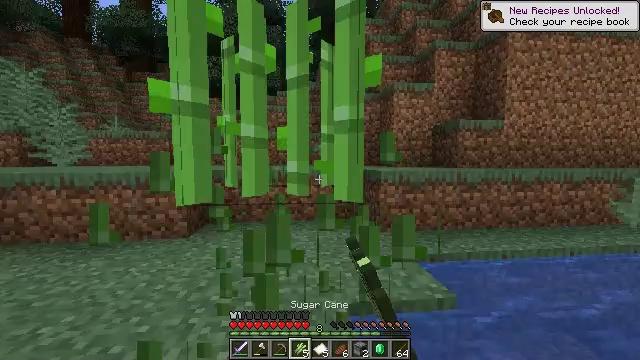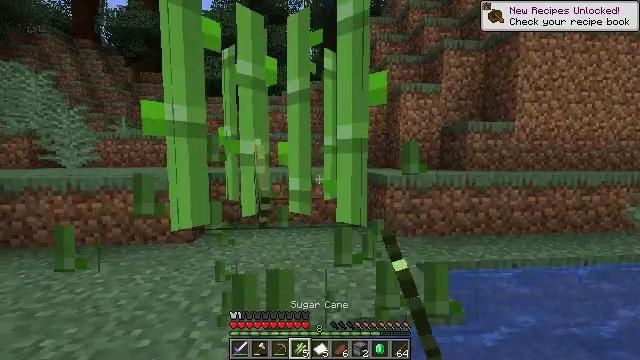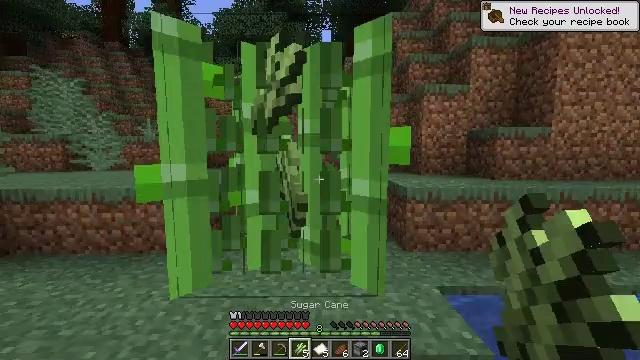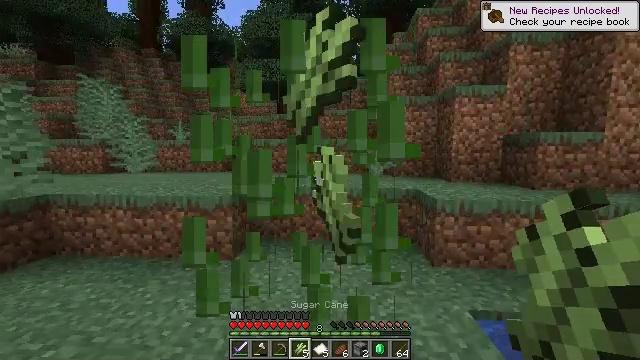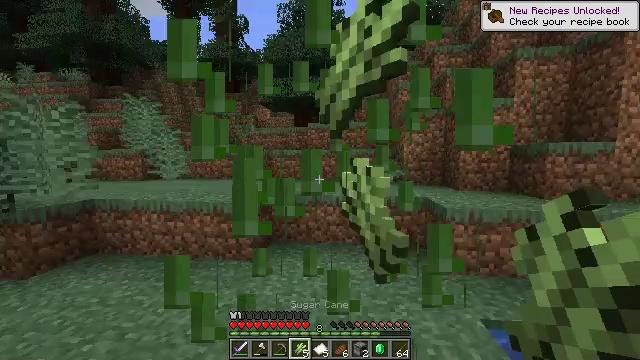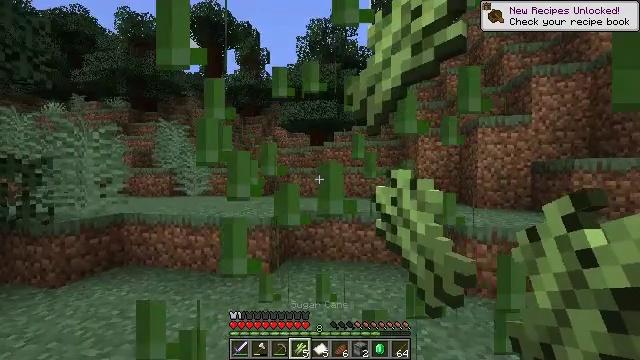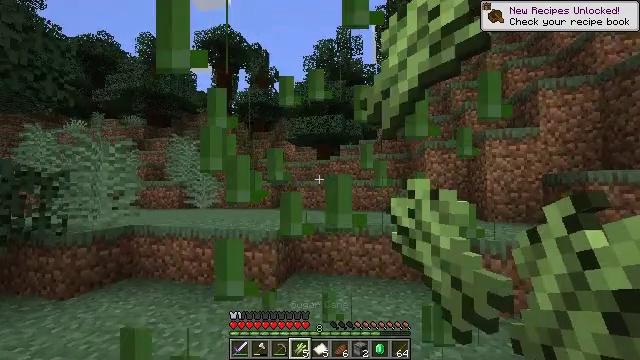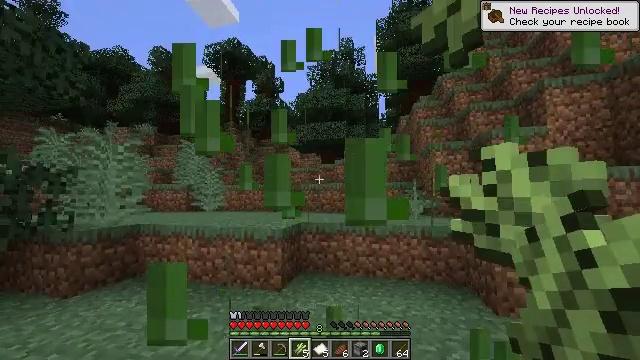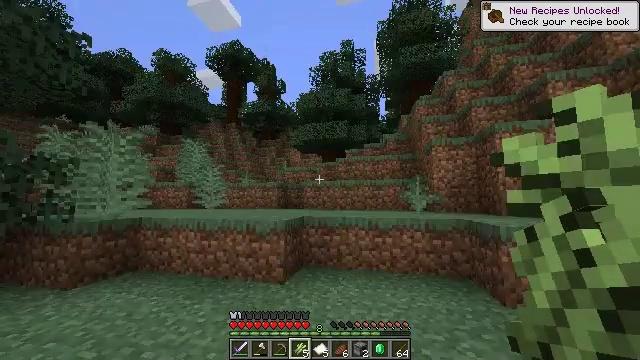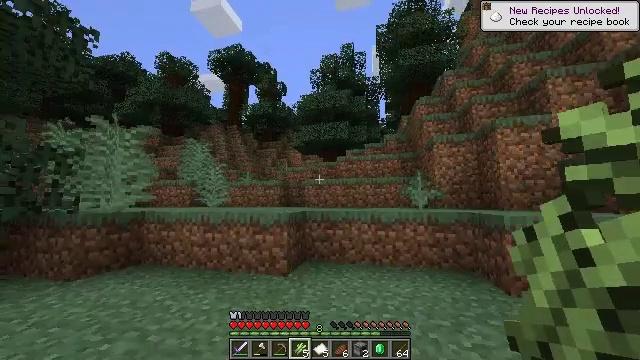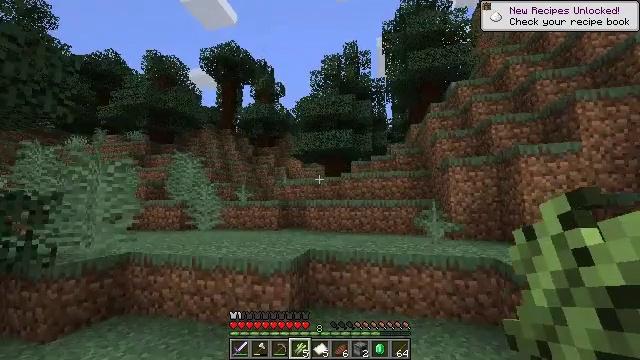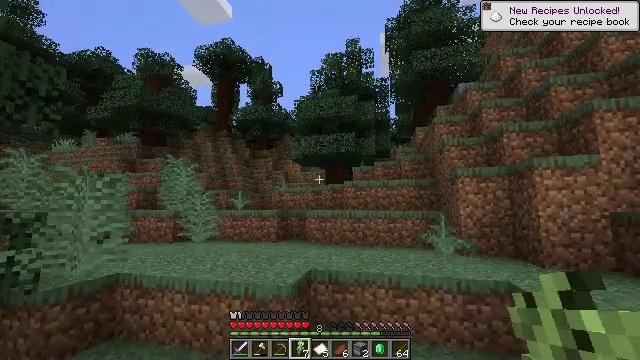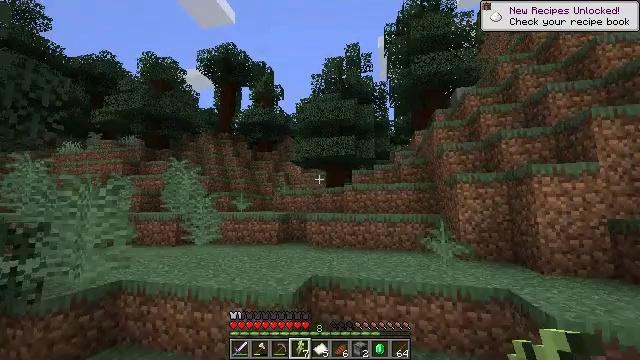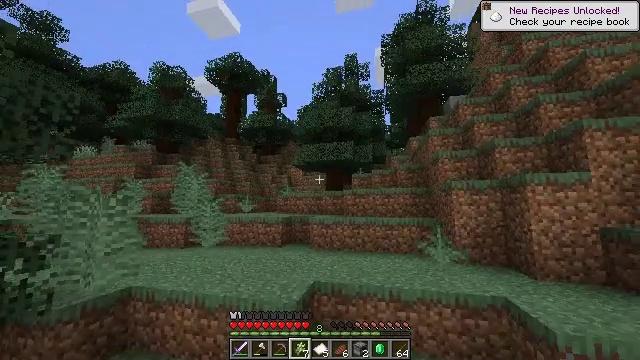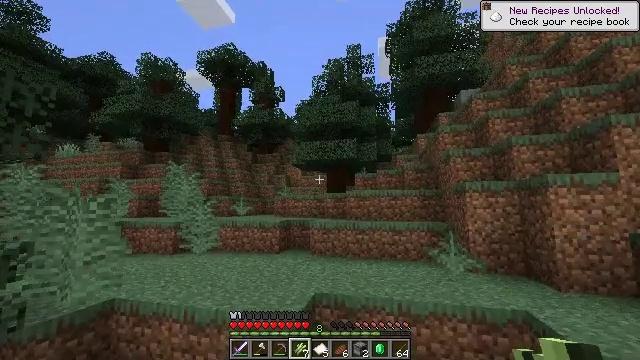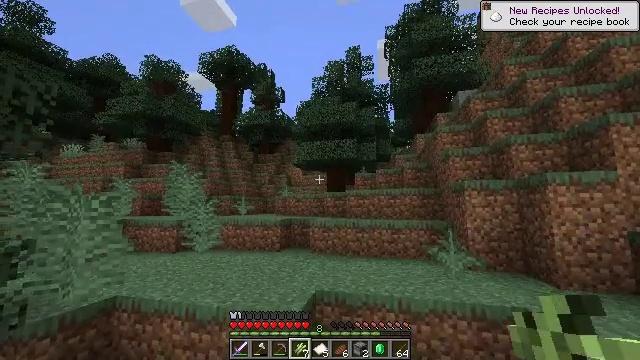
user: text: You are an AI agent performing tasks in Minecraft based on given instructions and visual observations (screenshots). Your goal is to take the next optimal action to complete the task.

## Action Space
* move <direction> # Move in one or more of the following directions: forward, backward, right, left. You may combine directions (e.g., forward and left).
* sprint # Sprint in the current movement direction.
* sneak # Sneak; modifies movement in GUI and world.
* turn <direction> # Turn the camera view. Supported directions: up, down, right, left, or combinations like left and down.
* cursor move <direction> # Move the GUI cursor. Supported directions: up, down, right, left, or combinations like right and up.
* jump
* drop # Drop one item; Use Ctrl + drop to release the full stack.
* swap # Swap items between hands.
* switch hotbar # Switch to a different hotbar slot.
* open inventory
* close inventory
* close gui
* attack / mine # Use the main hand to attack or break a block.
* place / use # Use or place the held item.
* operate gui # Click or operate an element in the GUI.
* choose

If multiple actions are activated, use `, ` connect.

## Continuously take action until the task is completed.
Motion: motion action
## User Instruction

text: Shatter the glass pane with a tool.
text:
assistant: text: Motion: move forward, sprint, turn left, jump
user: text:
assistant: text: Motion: move forward and move left, sprint, turn left and down, jump
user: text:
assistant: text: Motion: move forward and move left, sprint, turn left, jump
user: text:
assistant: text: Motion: move forward and move left, sprint, turn left and up, jump
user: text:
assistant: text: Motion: move forward and move left, sprint, turn left and up, jump
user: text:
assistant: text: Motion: move forward and move left, sprint, turn left and up, jump
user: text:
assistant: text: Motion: move forward, sprint, turn up, jump
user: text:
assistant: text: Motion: move forward, sprint, jump
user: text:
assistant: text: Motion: move forward, sprint, jump
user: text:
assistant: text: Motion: move forward, sprint, jump
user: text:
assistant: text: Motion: move forward, sprint, jump
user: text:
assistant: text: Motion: move forward, sprint, jump
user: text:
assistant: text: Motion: move forward, sprint, jump
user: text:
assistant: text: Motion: move forward, sprint, jump
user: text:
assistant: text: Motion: move forward, sprint, jump
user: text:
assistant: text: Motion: move forward, sprint, jump
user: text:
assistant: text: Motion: move forward, sprint, jump
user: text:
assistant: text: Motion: move forward, sprint, jump
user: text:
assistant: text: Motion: move forward, sprint, jump
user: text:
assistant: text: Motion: move forward, sprint, jump
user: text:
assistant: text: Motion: move forward, sprint, jump
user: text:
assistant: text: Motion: move forward, sprint, jump
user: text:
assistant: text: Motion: move forward, sprint, jump
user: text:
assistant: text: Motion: move forward, sprint, jump
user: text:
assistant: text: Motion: move forward, sprint, jump
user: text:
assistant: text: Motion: move forward, sprint, jump
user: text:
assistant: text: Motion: move forward, sprint, jump
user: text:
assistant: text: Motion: move forward, sprint, jump
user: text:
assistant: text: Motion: move forward, sprint, jump
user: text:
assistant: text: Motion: move forward, sprint, jump